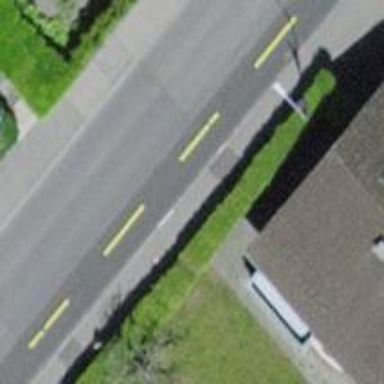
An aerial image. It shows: Primary highway with dedicated cycle lane on the left.